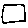
Label: square